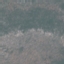
Label: HerbaceousVegetation